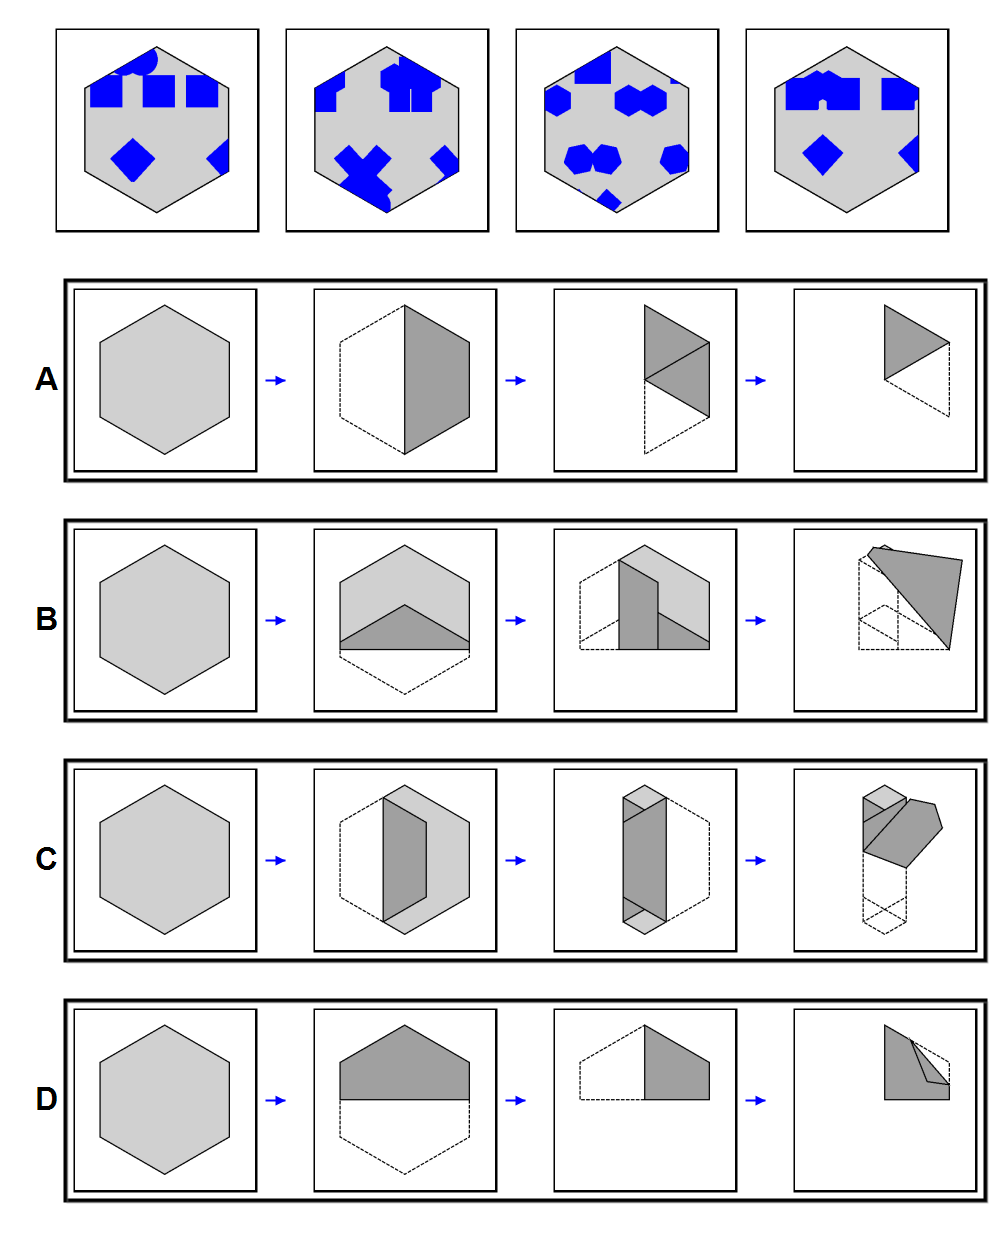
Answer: C